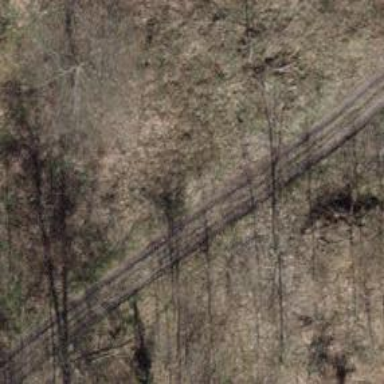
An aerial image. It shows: Path with tracktype of grade4.